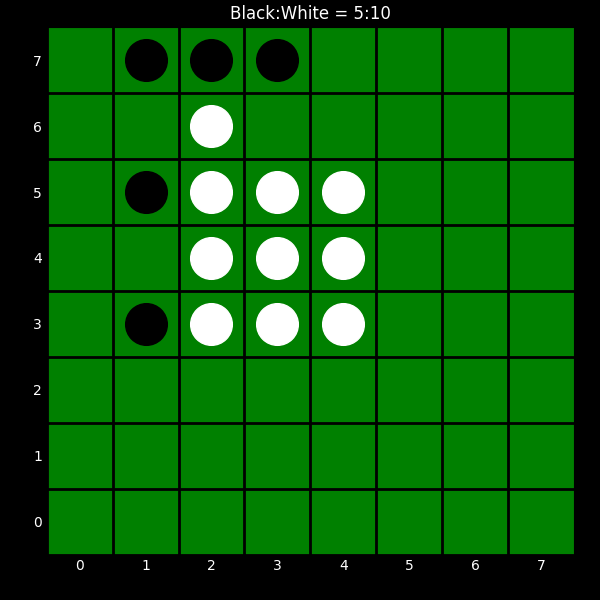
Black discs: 5
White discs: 10